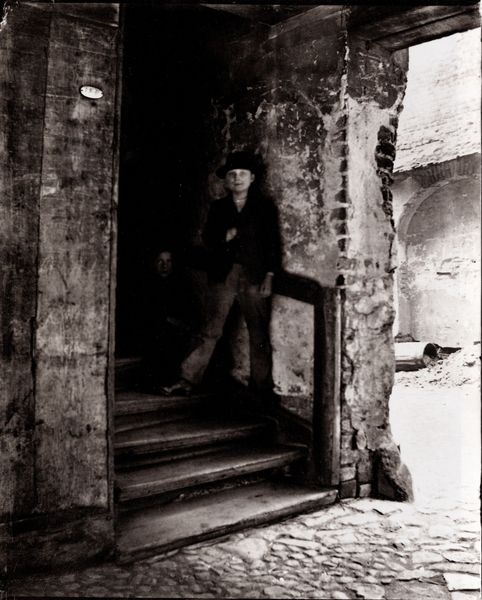
Titel: Hauseingang am Krögel
Künstler: Heinrich Zille
Schlagwörter: dunkel, mann, schatten, weiß, frau, grau, holz, hut, licht, schwarz, strasse, blick, gebäude, haus, weg, alt, anzug, hose, jacke, jung, wand, arm, gesicht, stehen, stein, steine, portrait, stehend, kind, person, lächeln, bogen, gasse, pflaster, schuhe, jungen, knaben, mauer, ziegel, geröll, backstein, hof, steinmauer, platz, rundbogen, schutt, krieg, lehnen, treppe, angelehnt, aufgang, durchgang, geländer, stufe, stufen, junge, jackett, jacket, tor, foto, fotografie, photographie, melone, eingang, hinterhof, kopfstein, plaster, schild, ärmlich, ruine, berlin, knabe, torbogen, draußen, schwarzweiss, kopfsteinpflaster, plakette, zille, fass, photo, ziegelsteine, struktur, drinnen, anlehnen, armut, fotographie, holztreppe, backsteine, schwaz, ziegelstein, müll, stiege, mülltonne, dunekl, jnug, angele, esteine, grafdunkel, bootgebäude